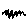
Label: zigzag